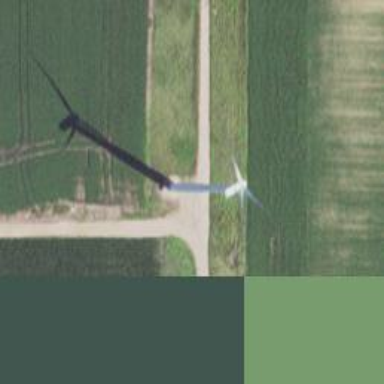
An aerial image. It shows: Wind generator powered by wind turbine.